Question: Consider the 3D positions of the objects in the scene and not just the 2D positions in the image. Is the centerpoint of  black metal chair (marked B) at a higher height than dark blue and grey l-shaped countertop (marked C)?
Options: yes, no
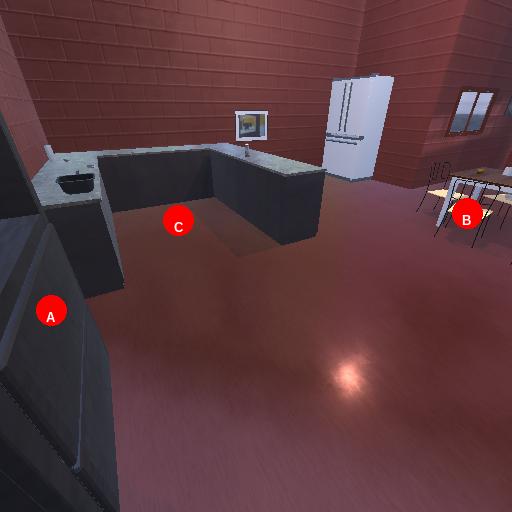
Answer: yes